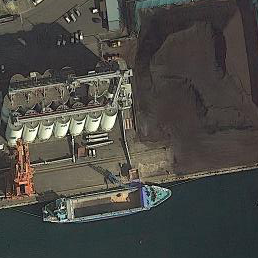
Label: Sand_carrier